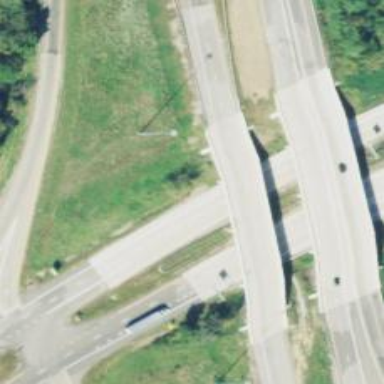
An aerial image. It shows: This image shows trunk highway that functions as expressway.